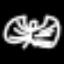
Label: angel